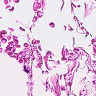
Metastatic tissue present: no